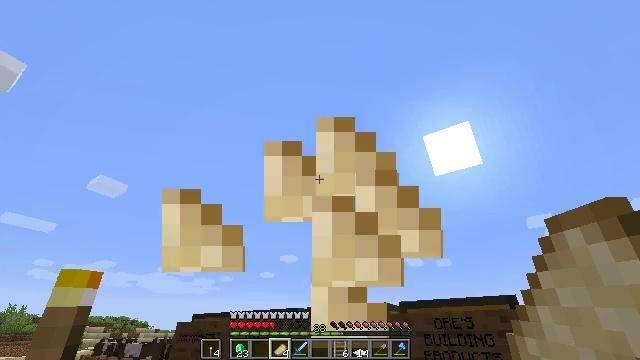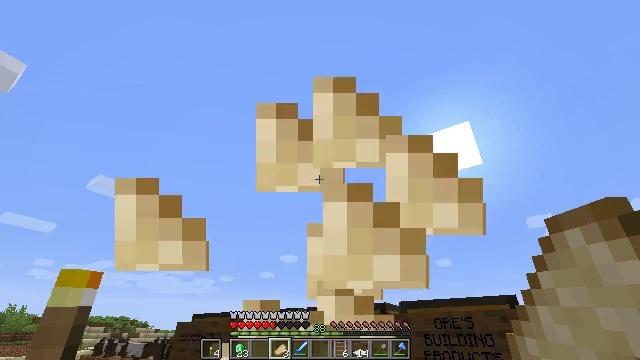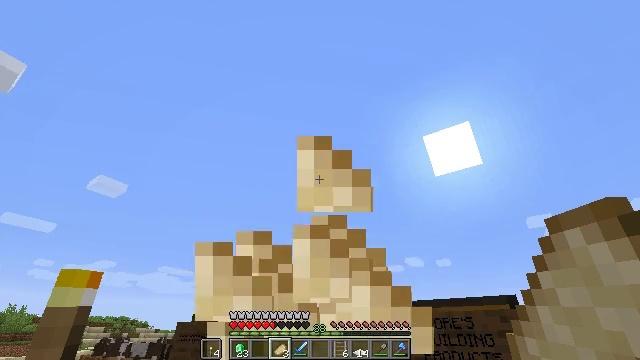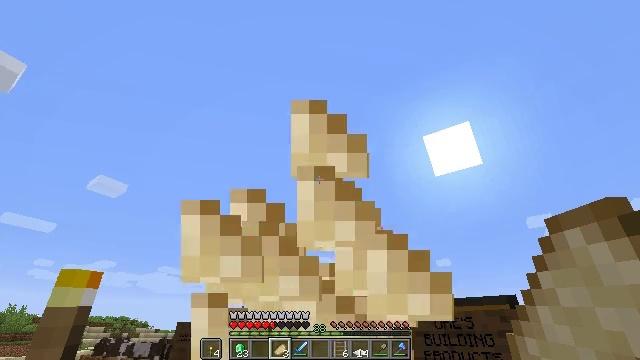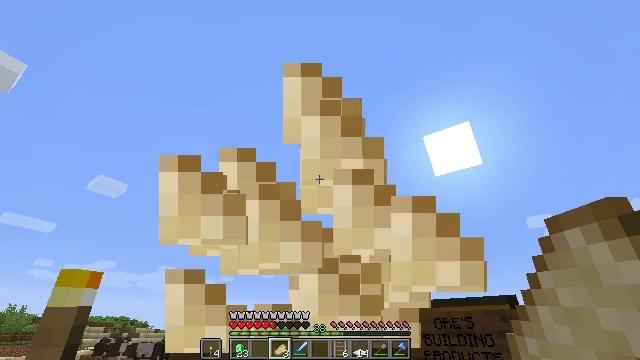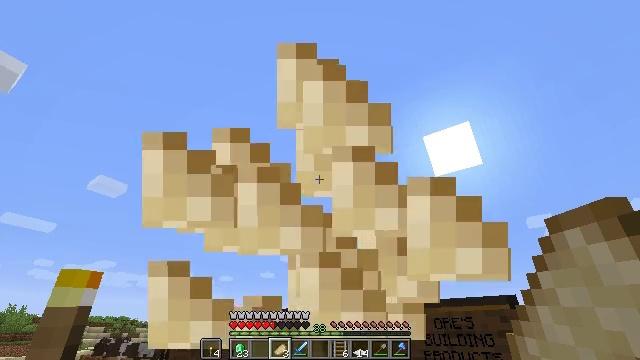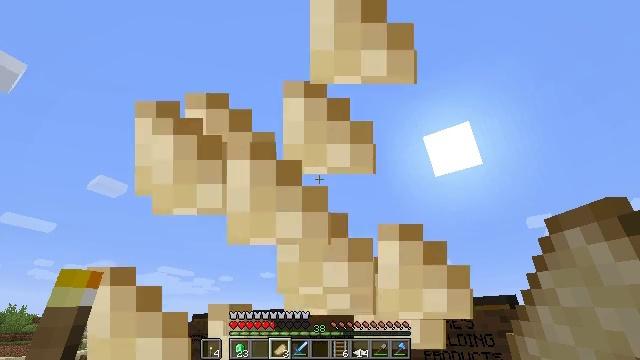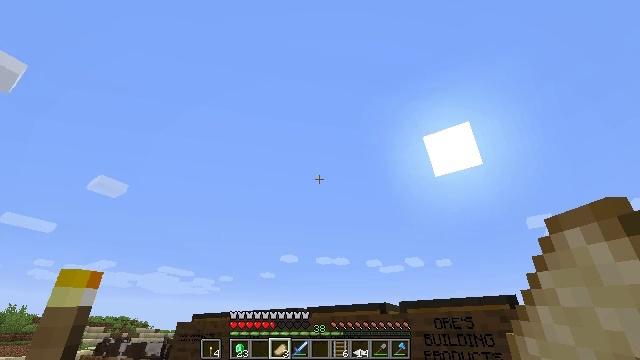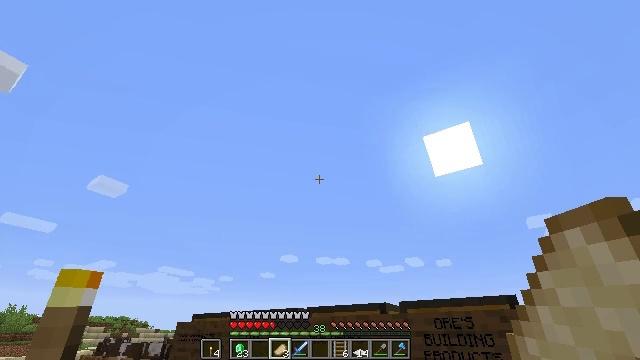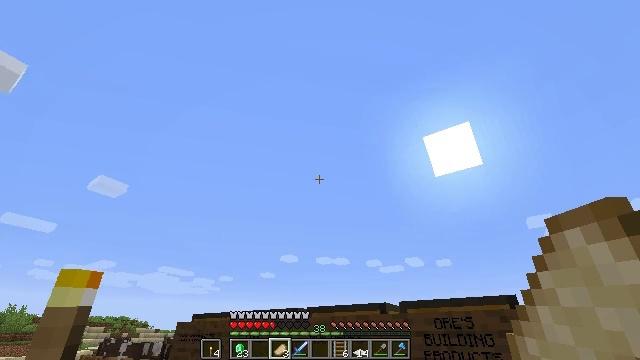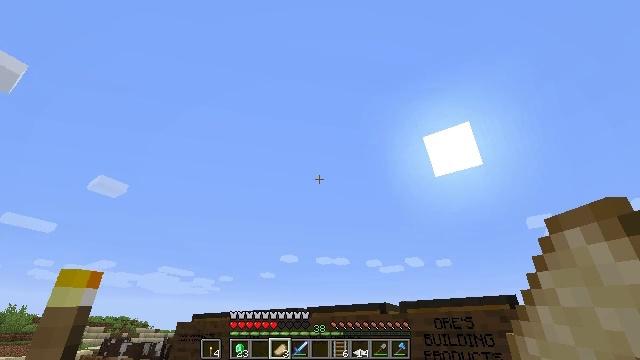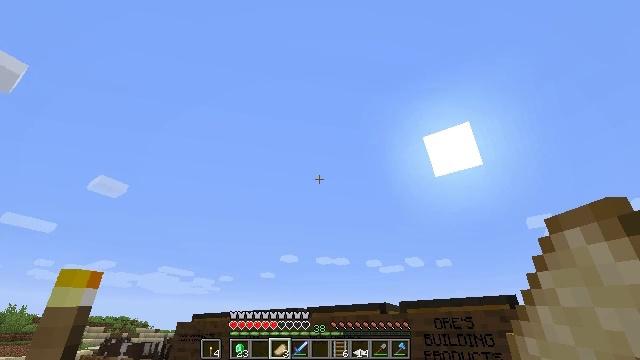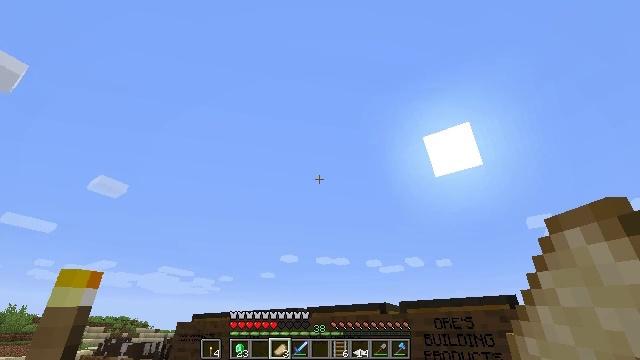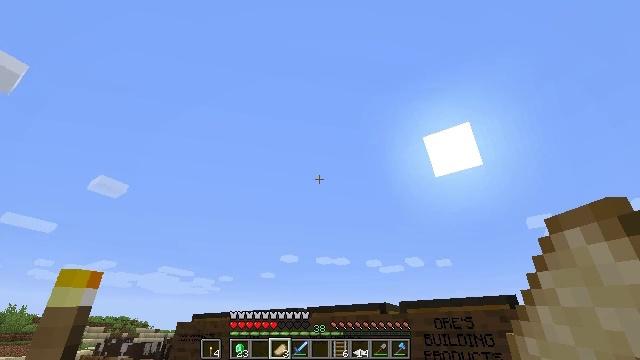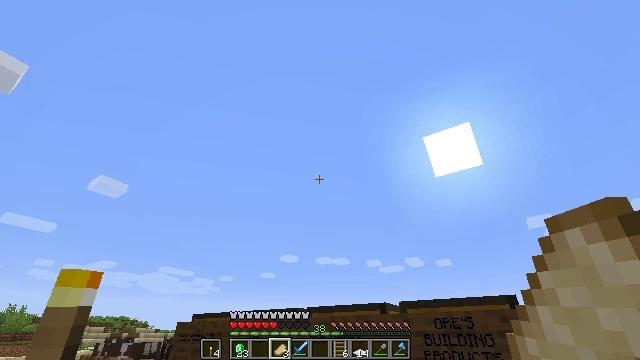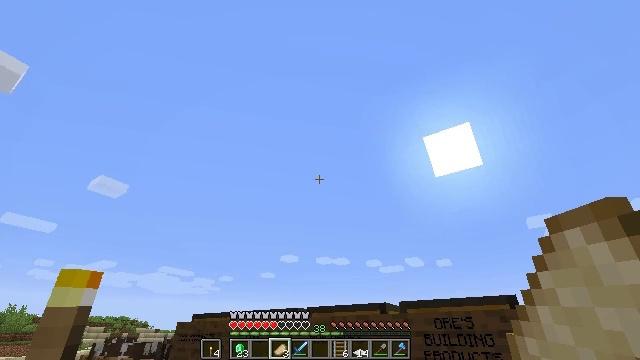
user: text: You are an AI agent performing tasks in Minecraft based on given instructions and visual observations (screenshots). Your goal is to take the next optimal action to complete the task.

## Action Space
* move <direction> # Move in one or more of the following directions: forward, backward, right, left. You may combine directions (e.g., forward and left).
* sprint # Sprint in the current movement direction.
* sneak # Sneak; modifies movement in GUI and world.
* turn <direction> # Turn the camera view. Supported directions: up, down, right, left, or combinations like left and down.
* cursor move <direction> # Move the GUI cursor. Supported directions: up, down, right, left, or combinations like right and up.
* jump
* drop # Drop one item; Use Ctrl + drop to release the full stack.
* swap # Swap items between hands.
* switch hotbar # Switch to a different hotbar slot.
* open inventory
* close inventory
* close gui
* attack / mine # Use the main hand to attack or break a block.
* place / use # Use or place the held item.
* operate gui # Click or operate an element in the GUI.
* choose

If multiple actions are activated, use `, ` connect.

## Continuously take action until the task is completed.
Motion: motion action
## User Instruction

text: Mine the blast furnace.
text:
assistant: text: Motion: use / place
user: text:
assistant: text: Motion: use / place
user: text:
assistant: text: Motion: use / place
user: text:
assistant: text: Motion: use / place
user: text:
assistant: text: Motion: use / place
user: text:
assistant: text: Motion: use / place
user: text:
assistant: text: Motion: use / place
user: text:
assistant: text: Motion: use / place
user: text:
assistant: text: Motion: use / place
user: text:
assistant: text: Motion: use / place
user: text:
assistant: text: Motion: use / place
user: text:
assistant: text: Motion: use / place
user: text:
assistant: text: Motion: use / place
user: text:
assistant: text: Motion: use / place
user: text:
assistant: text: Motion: use / place
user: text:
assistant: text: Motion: use / place
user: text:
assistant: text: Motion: use / place
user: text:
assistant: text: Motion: use / place
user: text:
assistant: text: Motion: use / place
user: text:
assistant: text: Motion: use / place
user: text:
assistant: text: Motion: use / place
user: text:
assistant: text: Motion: use / place
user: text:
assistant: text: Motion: use / place
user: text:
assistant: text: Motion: use / place
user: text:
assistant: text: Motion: use / place
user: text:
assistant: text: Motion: use / place
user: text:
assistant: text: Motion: use / place
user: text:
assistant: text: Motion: use / place
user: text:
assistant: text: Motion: use / place
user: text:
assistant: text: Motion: use / place